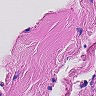
Metastatic tissue present: no